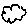
Label: cloud